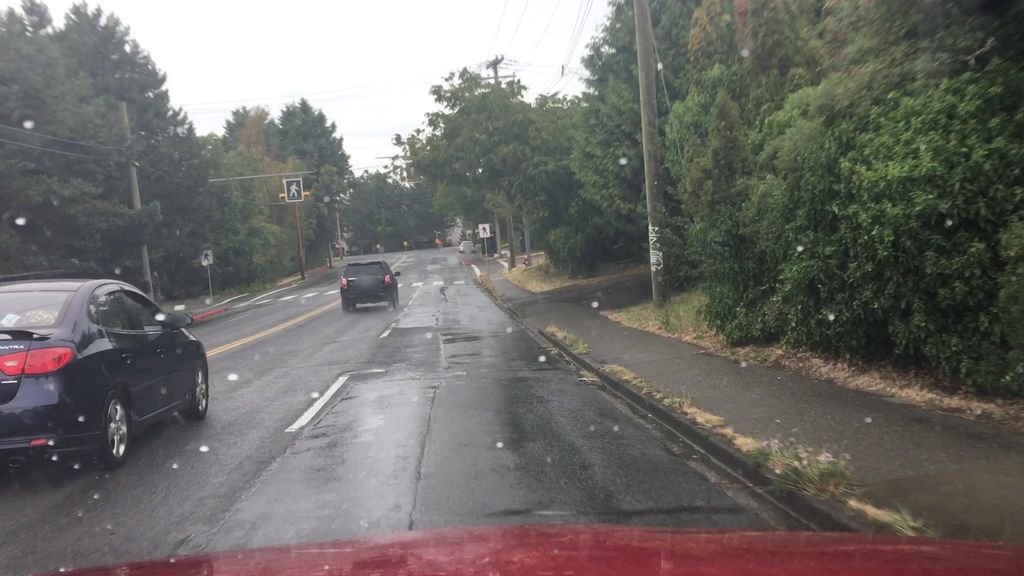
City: victoria